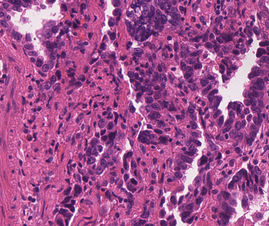
Tumor epithelial tissue: yes
Tumor-associated stroma tissue: yes
Normal tissue: no